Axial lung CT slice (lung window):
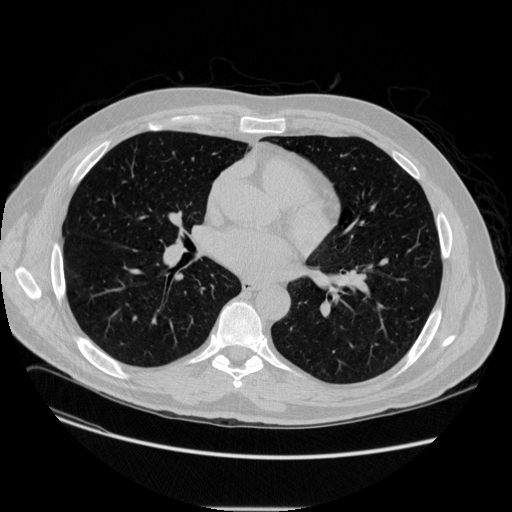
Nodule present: no